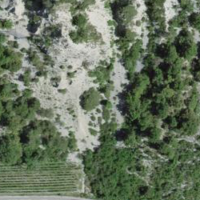
EUNIS habitat code: 48
Species observed at this site:
Lactuca perennis